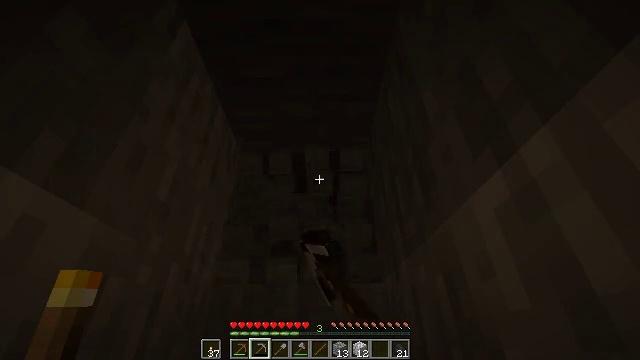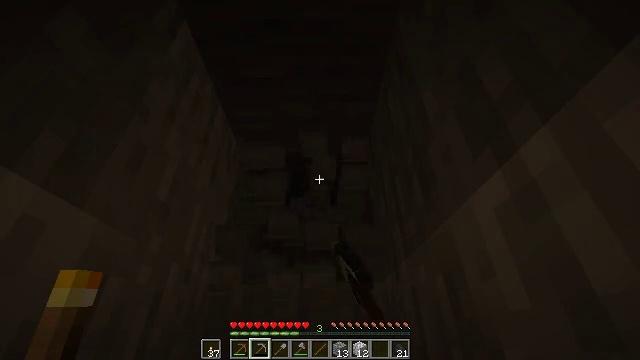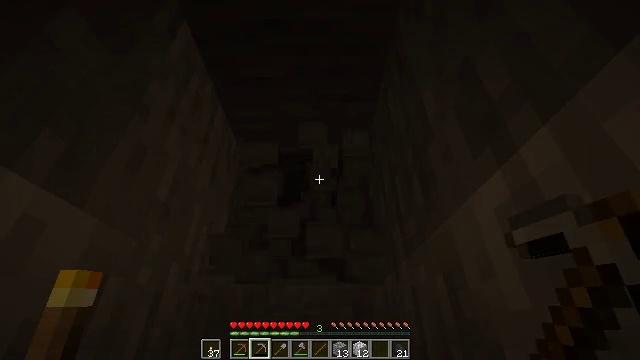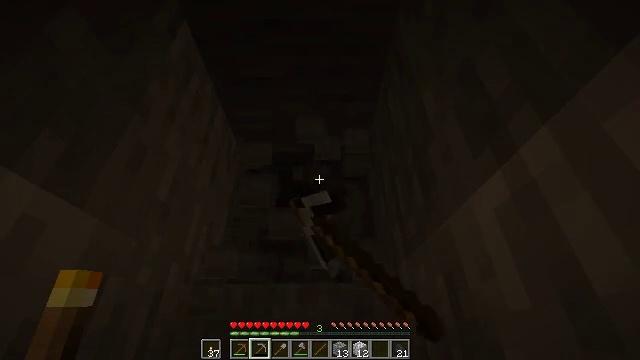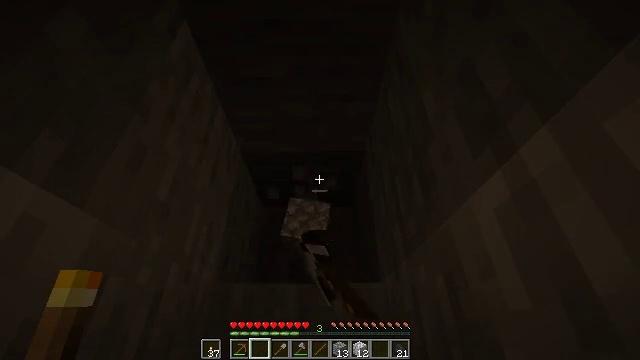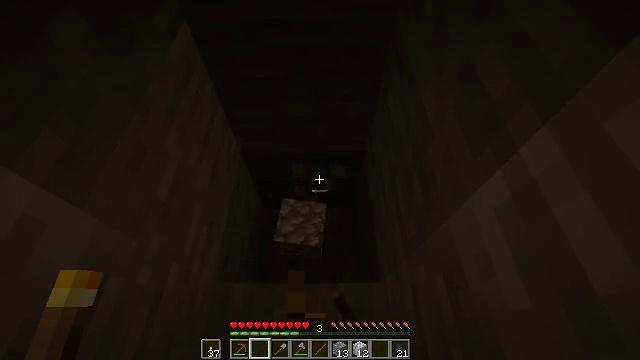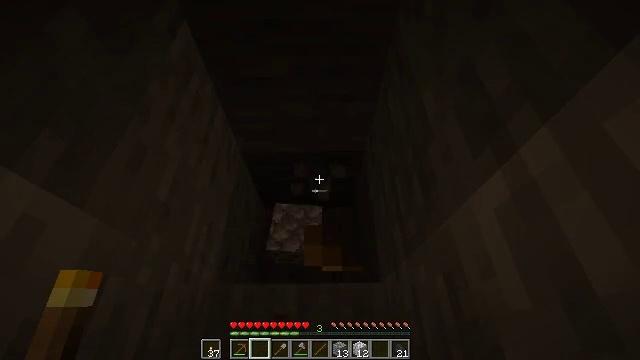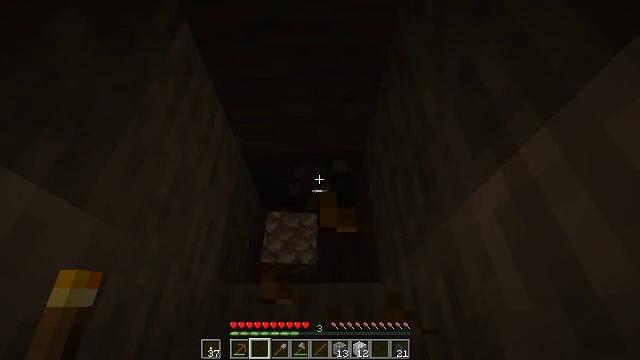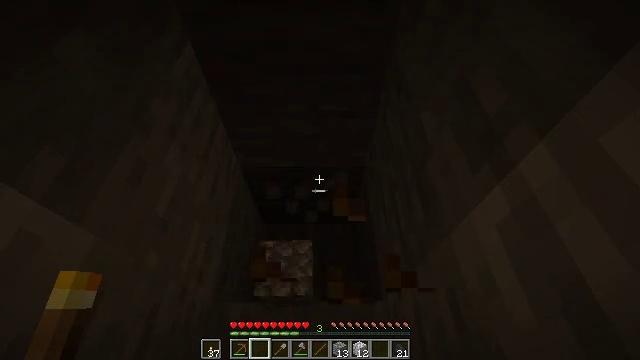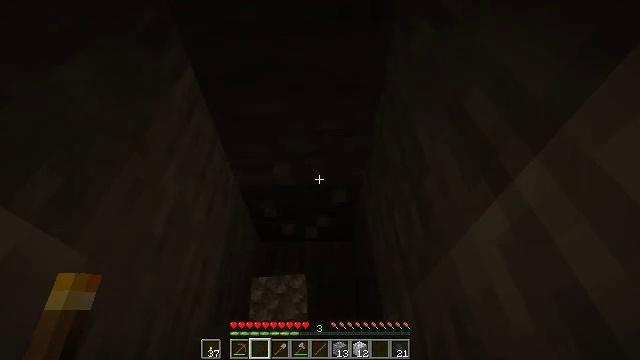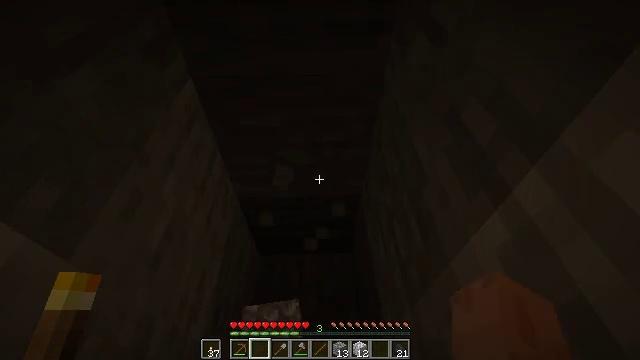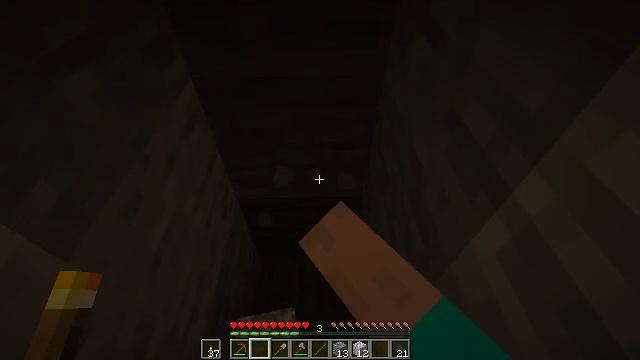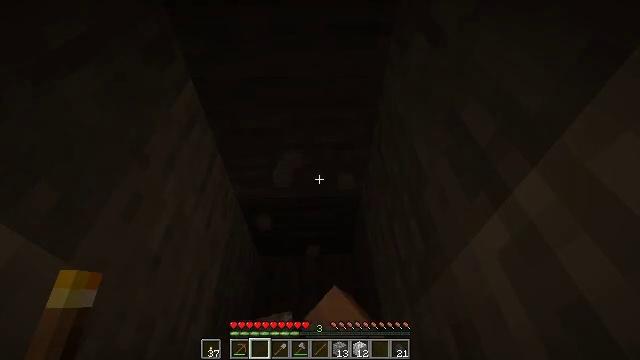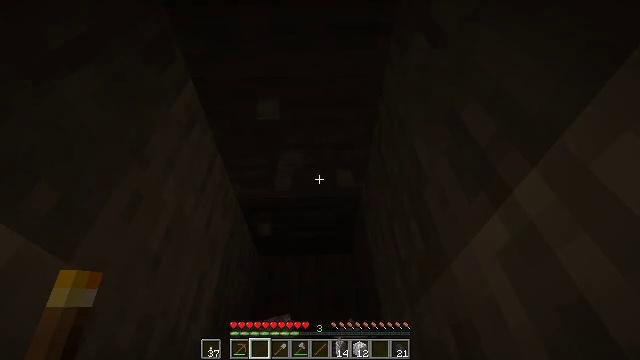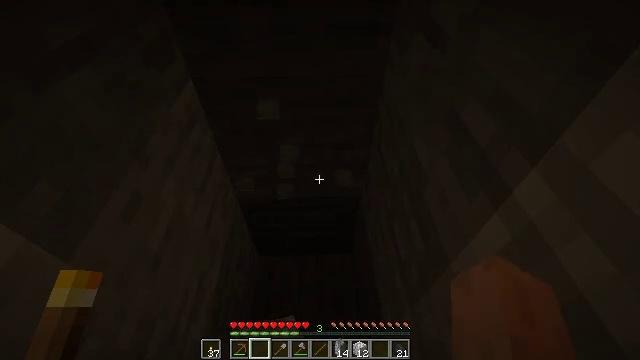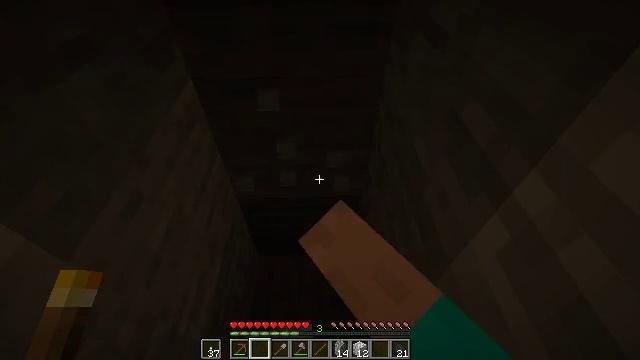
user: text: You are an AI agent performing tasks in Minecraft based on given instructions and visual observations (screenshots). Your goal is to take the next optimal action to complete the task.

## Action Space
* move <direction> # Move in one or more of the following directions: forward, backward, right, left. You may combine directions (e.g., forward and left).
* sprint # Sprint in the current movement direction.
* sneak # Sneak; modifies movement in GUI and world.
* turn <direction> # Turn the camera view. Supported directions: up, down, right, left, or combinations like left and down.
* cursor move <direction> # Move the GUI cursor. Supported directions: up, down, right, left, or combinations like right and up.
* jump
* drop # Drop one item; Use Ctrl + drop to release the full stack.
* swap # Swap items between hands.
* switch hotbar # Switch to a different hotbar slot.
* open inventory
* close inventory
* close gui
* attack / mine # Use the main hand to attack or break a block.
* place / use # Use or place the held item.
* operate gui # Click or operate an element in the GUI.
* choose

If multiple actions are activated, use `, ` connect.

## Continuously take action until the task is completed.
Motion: motion action
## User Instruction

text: Dig up the stone with a tool.
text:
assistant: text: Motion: attack / mine
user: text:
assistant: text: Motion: attack / mine
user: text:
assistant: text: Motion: attack / mine
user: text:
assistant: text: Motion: attack / mine
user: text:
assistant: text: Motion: attack / mine
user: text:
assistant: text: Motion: attack / mine
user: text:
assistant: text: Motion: attack / mine
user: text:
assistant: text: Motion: turn up, attack / mine
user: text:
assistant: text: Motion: turn up, attack / mine
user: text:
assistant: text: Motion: turn up, attack / mine
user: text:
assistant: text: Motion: attack / mine
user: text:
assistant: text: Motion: attack / mine
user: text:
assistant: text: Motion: attack / mine
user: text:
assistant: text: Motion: attack / mine
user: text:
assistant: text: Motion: attack / mine
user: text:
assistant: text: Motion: attack / mine
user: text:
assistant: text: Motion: attack / mine
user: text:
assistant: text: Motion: no_op
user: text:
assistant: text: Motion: turn left and up
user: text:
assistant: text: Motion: turn left and up
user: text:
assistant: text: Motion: turn right and down
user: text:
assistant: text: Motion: no_op
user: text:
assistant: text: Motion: no_op
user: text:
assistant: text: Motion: move forward
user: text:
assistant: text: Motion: move forward
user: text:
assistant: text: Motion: move forward
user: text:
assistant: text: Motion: move forward
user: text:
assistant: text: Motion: move forward
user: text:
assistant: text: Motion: move forward
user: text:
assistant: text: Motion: move forward